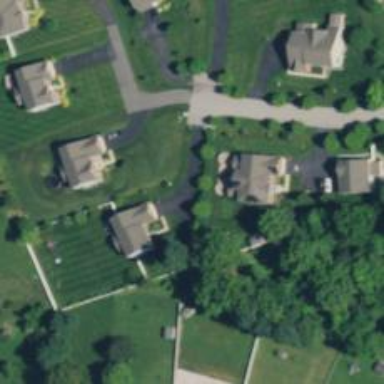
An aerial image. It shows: Driveway leading to service road.